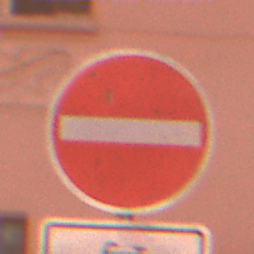
Verkehrszeichen: VerbotDerEinfahrt
Zusatzzeichen unten: EinspurigeFahrzeugeFrei1
Umgebung: Outdoor, Urban
Tageszeit: Night
Wetter: Overcast
Licht: Artificial
Jahreszeit: Winter
Kontrast: MediumContrast